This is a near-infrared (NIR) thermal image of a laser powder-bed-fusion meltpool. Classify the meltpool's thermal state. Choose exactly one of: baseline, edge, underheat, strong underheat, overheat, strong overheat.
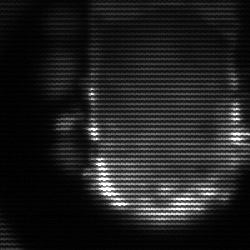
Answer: baseline